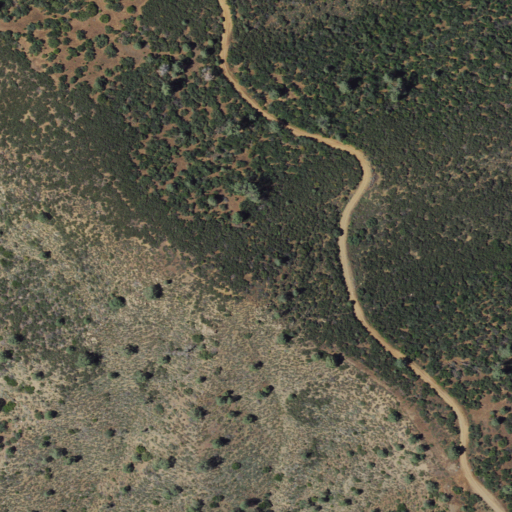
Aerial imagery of ridge(s) in California named Juniper Ridge containing grassland, open development, and shrub